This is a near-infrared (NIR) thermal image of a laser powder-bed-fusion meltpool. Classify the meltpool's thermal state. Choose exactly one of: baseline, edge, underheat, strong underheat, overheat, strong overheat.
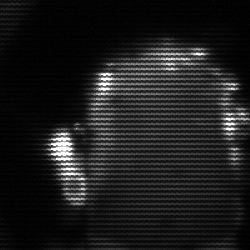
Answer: baseline